Aerial crown-view tile of a tropical tree (Barro Colorado Island, Panama), acquired 20250317:
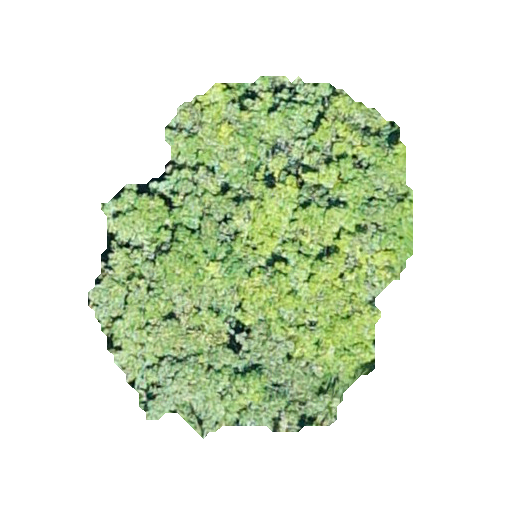
Species: Protium stevensonii
GBIF accepted scientific name: Tetragastris panamensis
Crown area: 127.758 m²